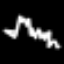
Label: squiggle